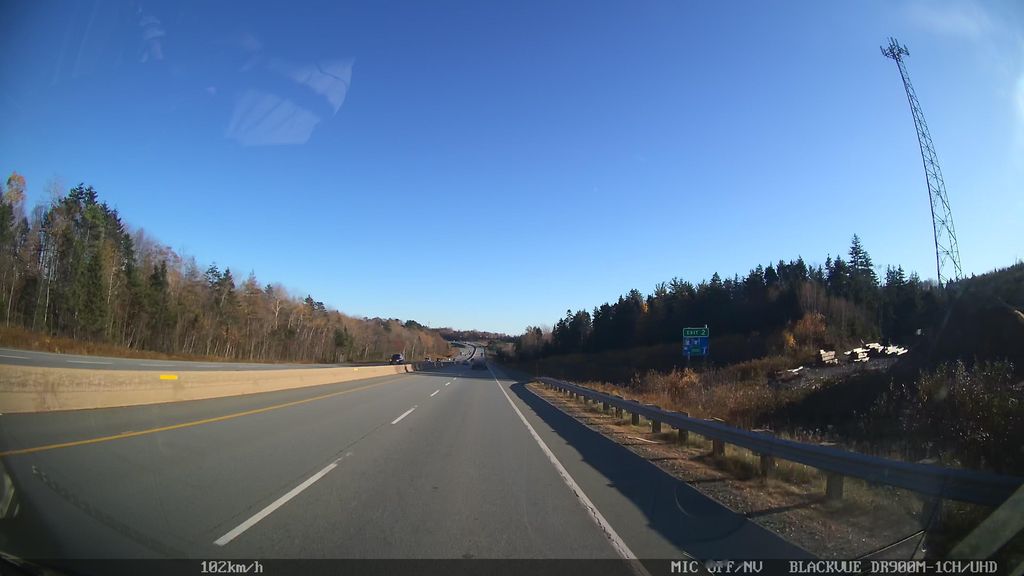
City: halifax